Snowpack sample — Loveland Pass, Silver Plume, Colorado, USA (2/11/26, 12:00 PM MST)
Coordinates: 39.663, -105.886
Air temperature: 35 °F
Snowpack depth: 82 cm
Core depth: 40 cm
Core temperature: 23 °F
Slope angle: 13°, slope face: 12°
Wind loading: high
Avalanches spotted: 1
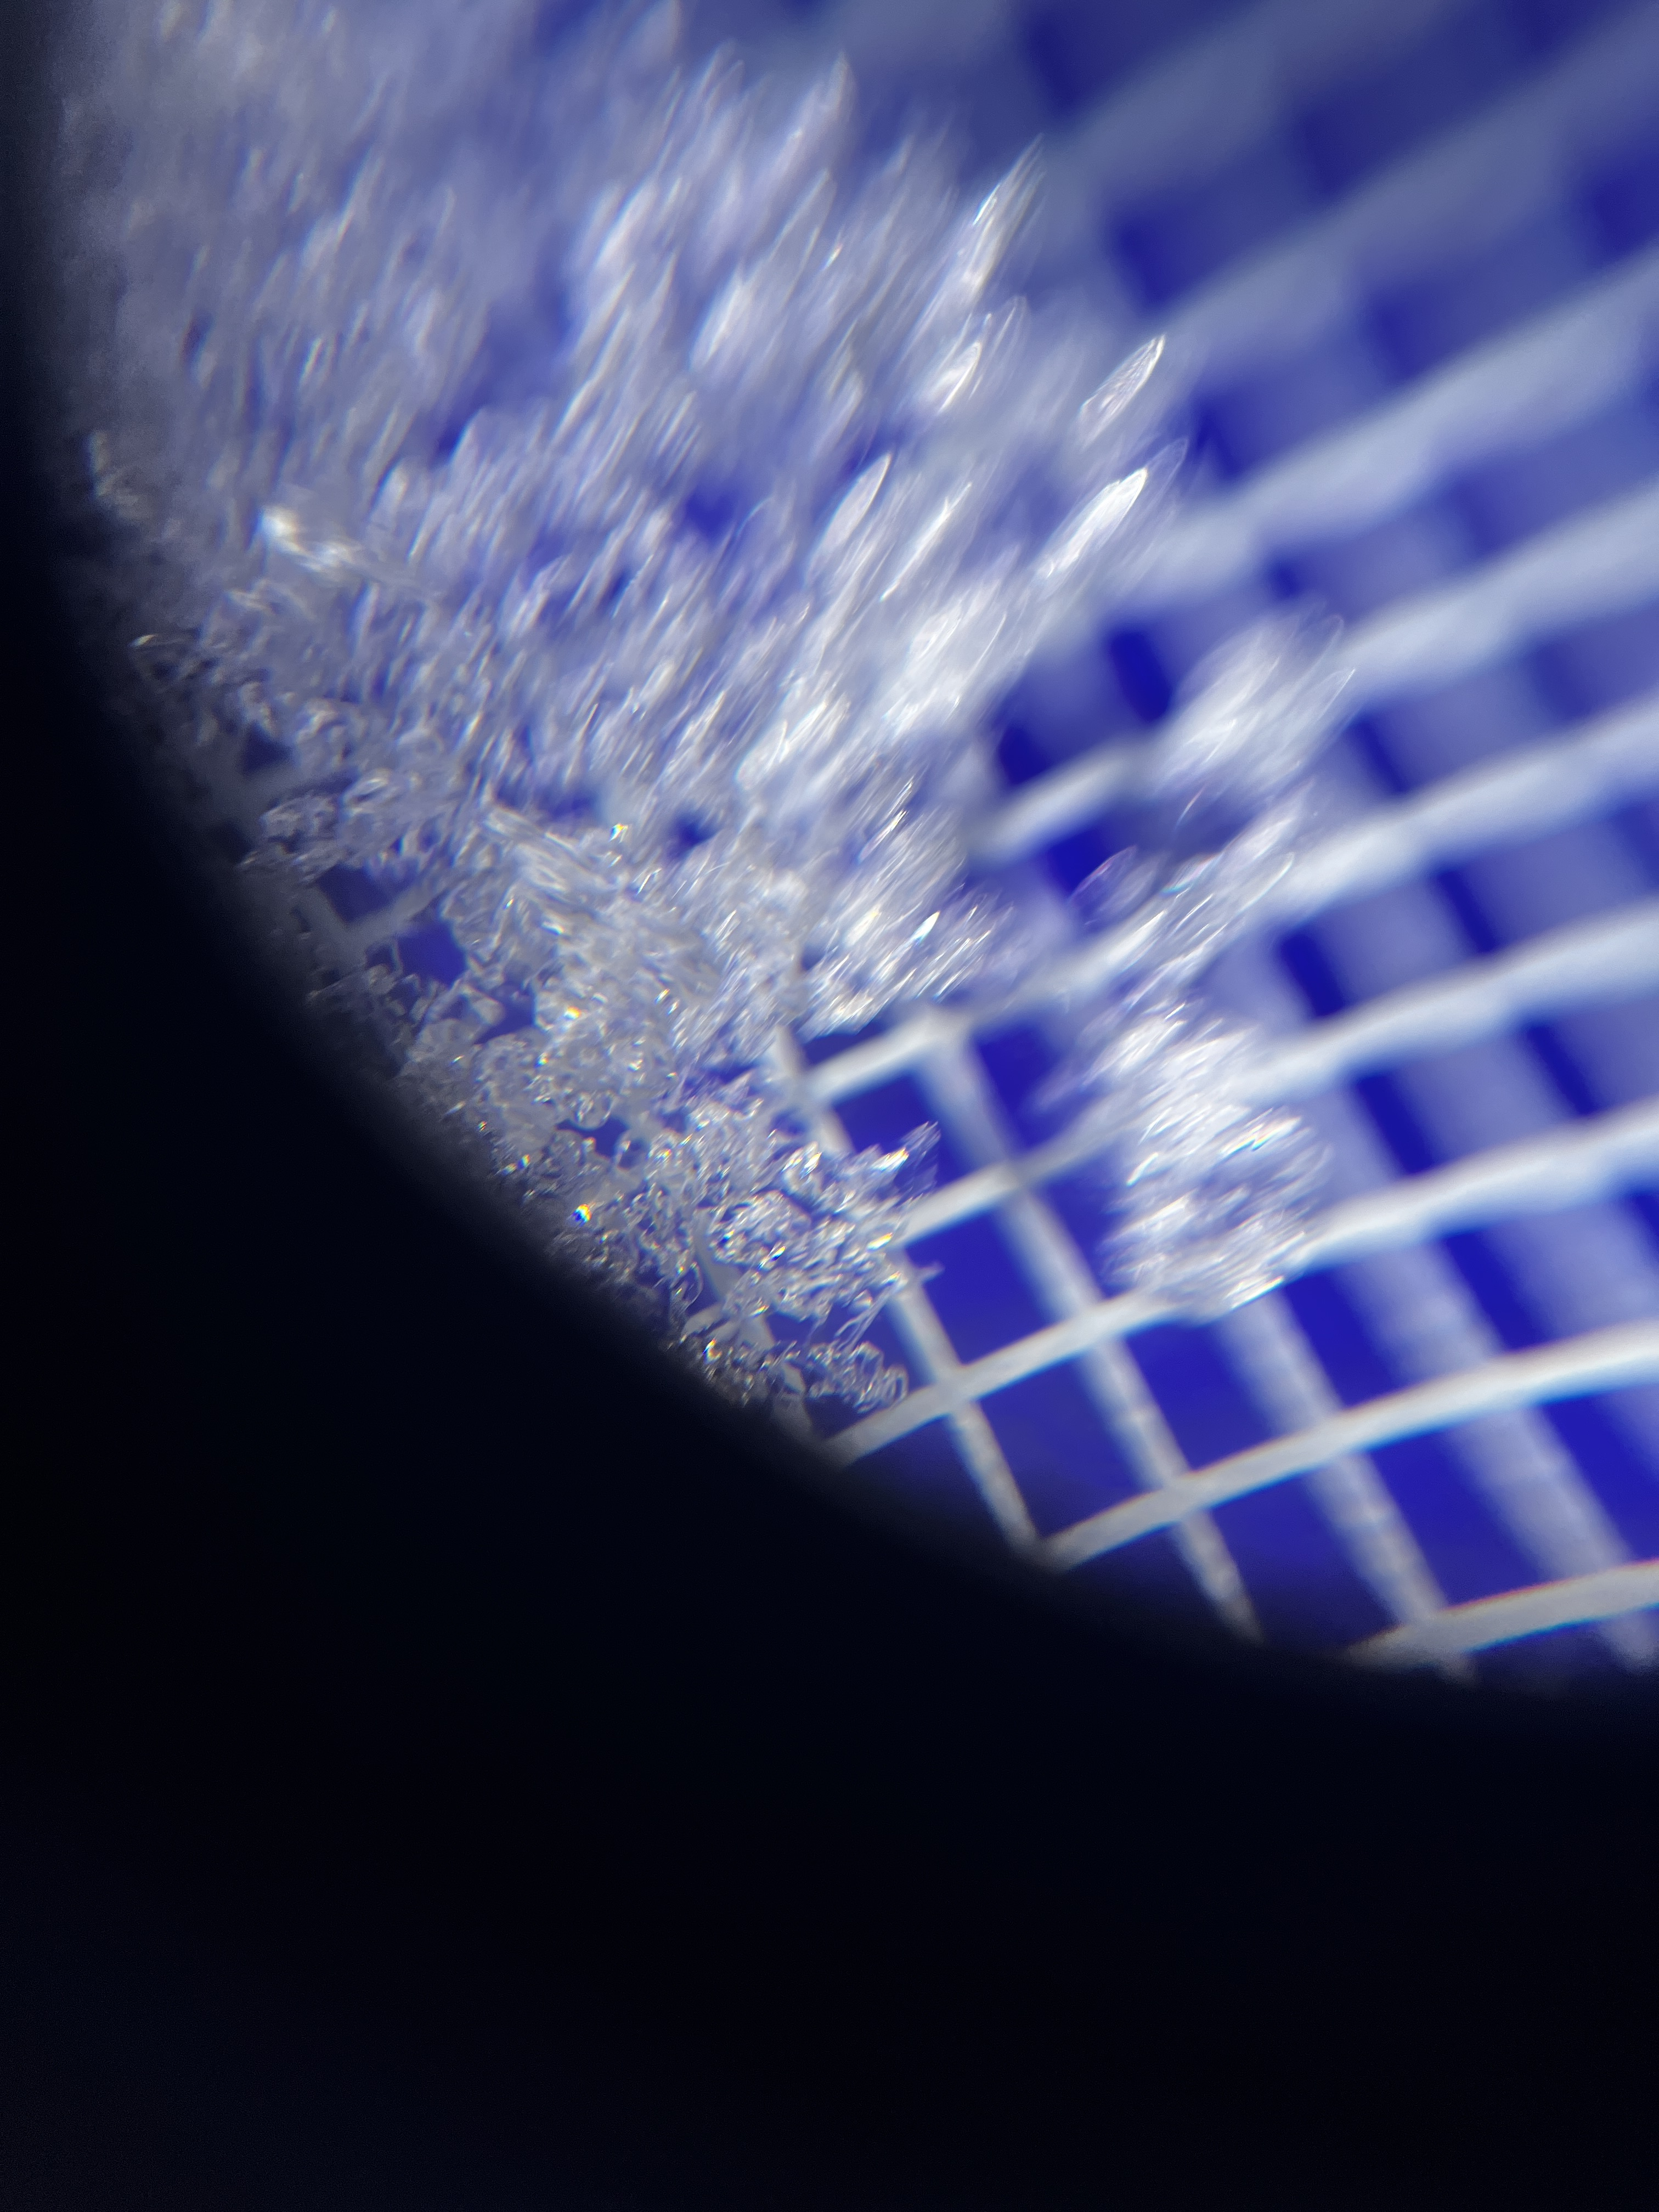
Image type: magnified_profile
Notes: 1 small avalanche spotted on the north side of the bowl, lots of wind loading